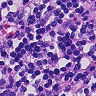
Metastatic tissue present: no